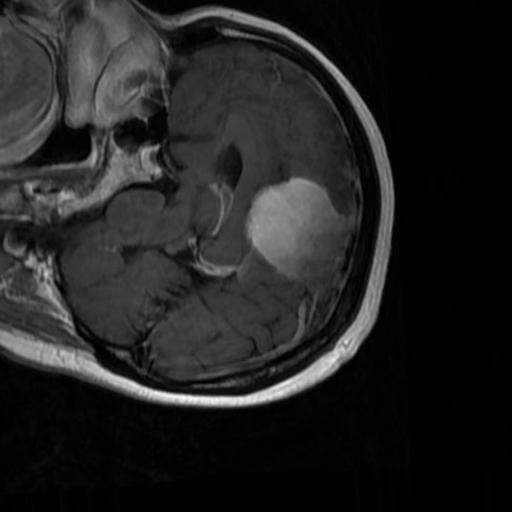
Label: brain_menin